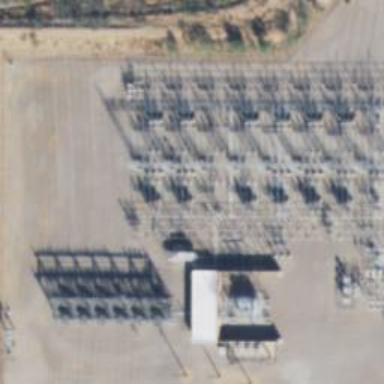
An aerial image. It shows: Switch for power supply.